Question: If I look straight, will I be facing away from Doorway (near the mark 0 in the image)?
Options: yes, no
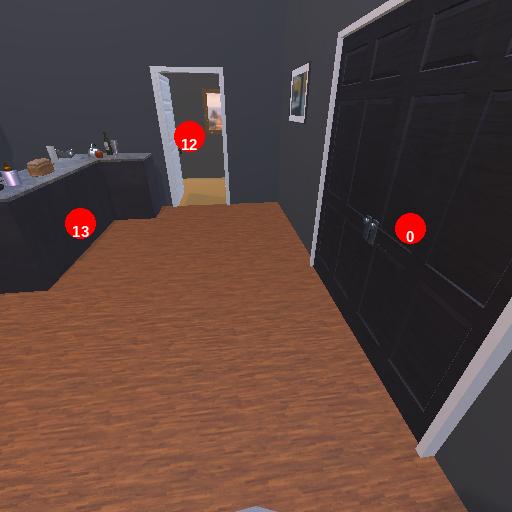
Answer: yes